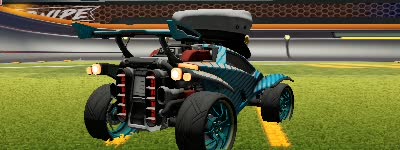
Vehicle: octane